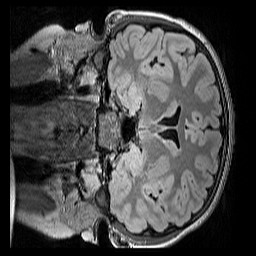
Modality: FLAIR
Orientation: coronal
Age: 10
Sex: male
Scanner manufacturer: siemens
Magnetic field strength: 3 T
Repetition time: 5 s
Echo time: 0.388 s